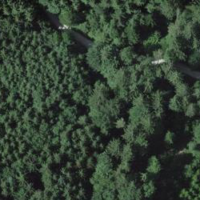
EUNIS habitat code: 44
Species observed at this site:
Corvus corone
Cyanistes caeruleus
Parus major
Hirundo rustica
Erithacus rubecula
Dryocopus martius
Troglodytes troglodytes
Sitta europaea
Fringilla coelebs
Buteo buteo
Columba palumbus
Sylvia atricapilla
Ficedula hypoleuca
Turdus merula